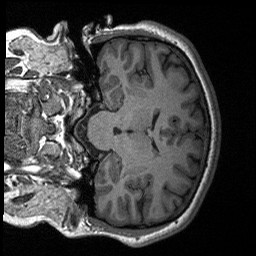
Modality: T1w
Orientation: coronal
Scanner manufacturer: siemens
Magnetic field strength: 3 T
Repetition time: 2.3 s
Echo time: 0.00226 s